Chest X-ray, PA view. Patient: 27 years old, sex M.
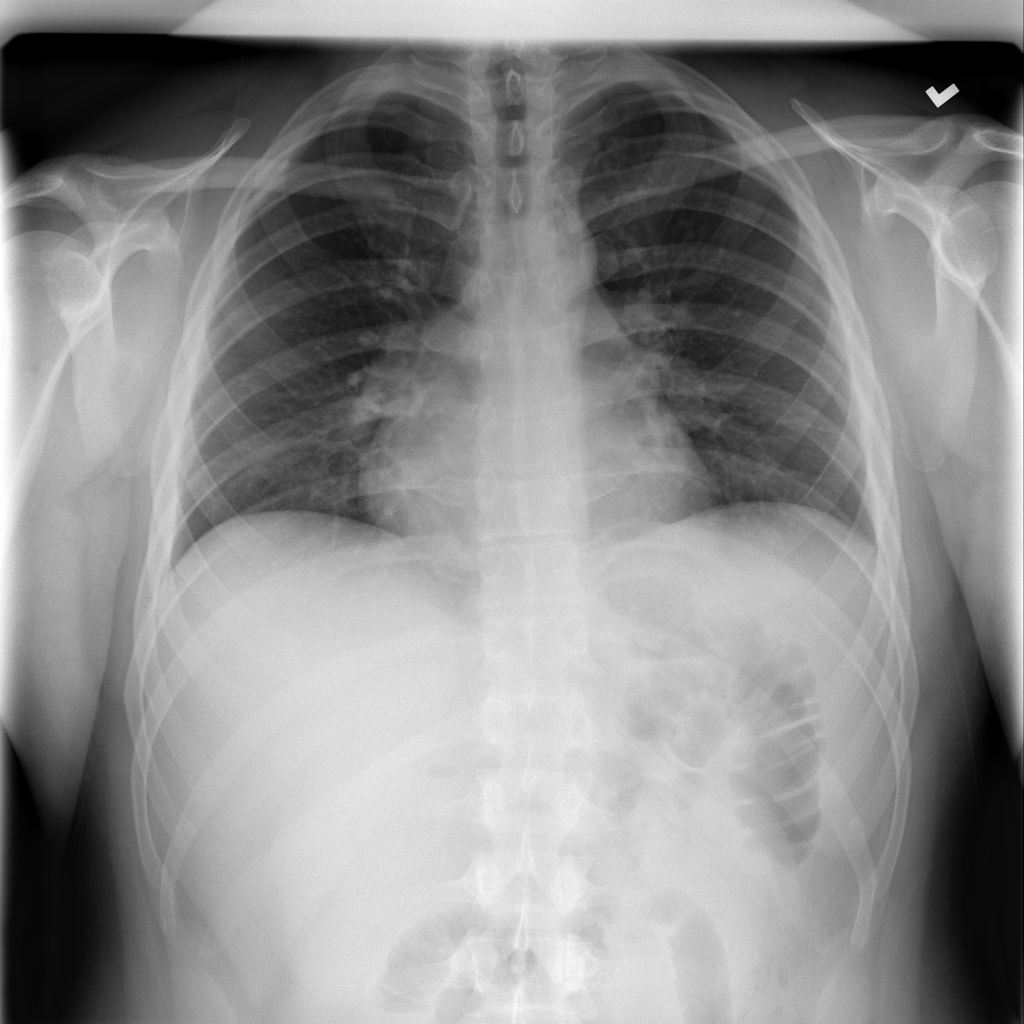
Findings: No Finding